Field crop: maize
Growth stage: 2
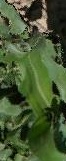
Species: maize